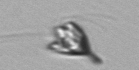
Label: Pyramimonas_longicauda